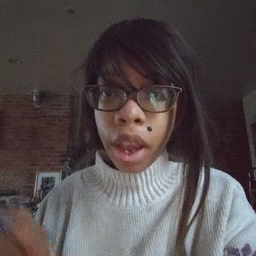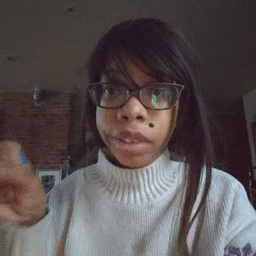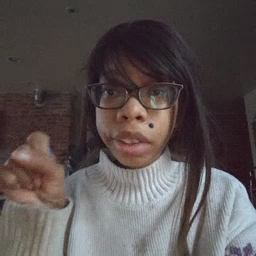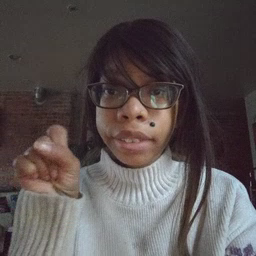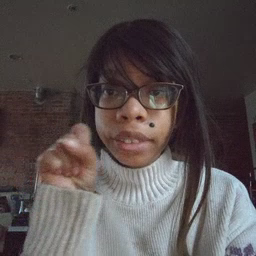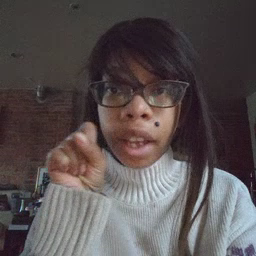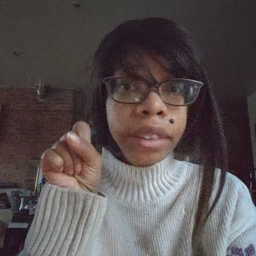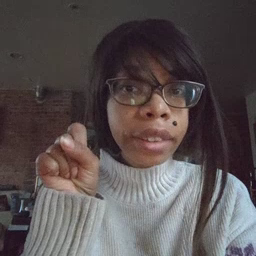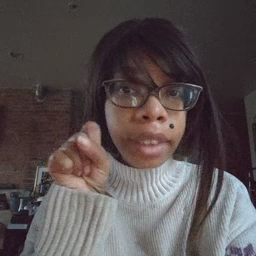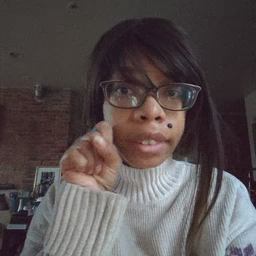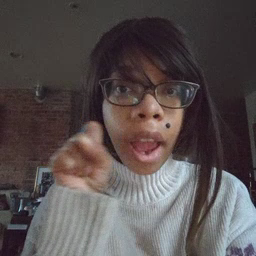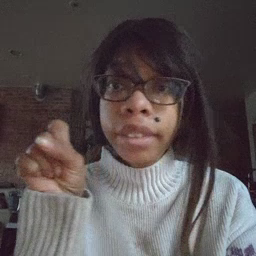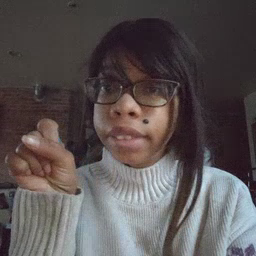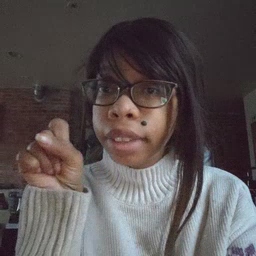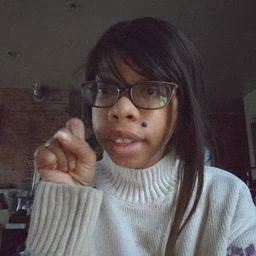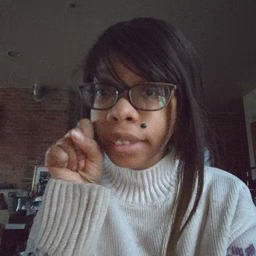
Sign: carrot